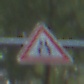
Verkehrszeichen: VerengteFahrbahn
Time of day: MorningAfternoon
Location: Outdoor (Urban)
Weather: PartlyCloudy
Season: NotSpecified
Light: Natural